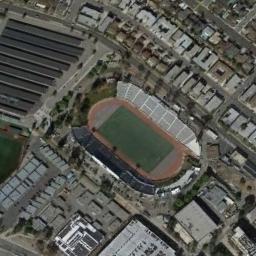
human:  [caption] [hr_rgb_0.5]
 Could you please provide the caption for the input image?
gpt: There is a green lawn on one side of this stadium .

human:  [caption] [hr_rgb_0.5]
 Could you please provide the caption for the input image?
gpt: There are many buildings of different shapes and sizes next to the stadium .

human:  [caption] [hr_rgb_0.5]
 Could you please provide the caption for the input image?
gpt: Oval parking lot surrounded by residential area .

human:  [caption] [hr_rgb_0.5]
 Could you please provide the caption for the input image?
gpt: The stadium is next to some buildings and roads .

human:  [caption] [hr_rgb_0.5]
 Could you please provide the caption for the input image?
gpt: There are many gray buildings near the stadium .